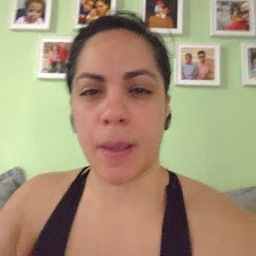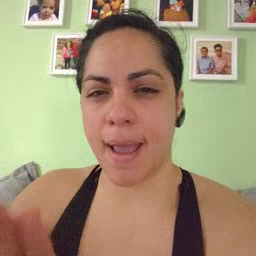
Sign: bad